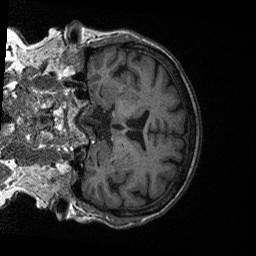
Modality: T1w
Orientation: coronal
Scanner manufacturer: siemens
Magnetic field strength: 3 T
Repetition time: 2.3 s
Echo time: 0.00226 s